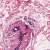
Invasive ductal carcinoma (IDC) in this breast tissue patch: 0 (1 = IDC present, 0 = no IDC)